Question: I would like that my donut chart tooltip look like this:

Until now I had tried this code snippet based in <URL>
'''
// Handle the hover event - overriding the default behaviour
s.addEventHandler("mouseover", onHover);
// Handle the leave event - overriding the default behaviour
s.addEventHandler("mouseleave", onLeave);
myChart.draw();
function onHover(e) {
// Get the properties of the selected shape
var cx = parseFloat(e.selectedShape.attr("x")),
cy = parseFloat(e.selectedShape.attr("y"));
// Set the size and position of the popup
var width = 150,
height = 70,
x = (cx + width + 10 < svg.attr("width") ?
cx + 10 :
cx - width - 20);
y = (cy - height / 2 < 0 ?
15 :
cy - height / 2);
// Create a group for the popup objects
popup = svg.append("g");
// Add a rectangle surrounding the text
popup
.append("rect")
.attr("x",5)
.attr("y",5)
.attr("width", 100)
.attr("height", 20)
.attr("rx", 5)
.attr("ry", 5)
.style("fill", 'white')
.style("stroke", 'black')
.style("stroke-width", 2);
// Add multiple lines of text
popup
.append('text')
.attr('x', 17)
.attr('y', 17)
.text(e.seriesValue[0])
.style("font-family", "sans-serif")
.style("font-size", 10);
}
function onLeave(e) {
// Remove the popup
if (popup !== null) {
popup.remove();
}
}
'''
I'm having problems getting the position of the selected shape, because this part of the code does not seem to work with donut charts.
'''
var cx = parseFloat(e.selectedShape.attr("x")),
cy = parseFloat(e.selectedShape.attr("y"));
'''
Thats why I'm not using cx or cy, because I got NaN. The rest of the code seems to work fine and I can edit the text, text color, background and some other things.
I would like to know how to get the posistion of the hovered shape and if its possible (I guess I'm asking too much...), get the arrow-form (whatever its called) of the rectangle tooltip.
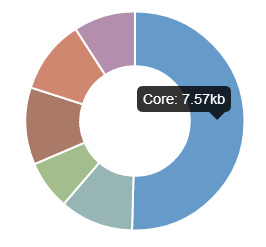
Answer: <URL> is the solution using d3 pointed by John.
### HTML
'''
<script src="http://d3js.org/d3.v3.min.js"></script>
'''
### JS
'''
var path = e.selectedShape[0][0];
var d3path = d3.select(path);
var box = d3path.node().getBBox();
'''